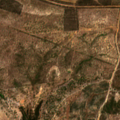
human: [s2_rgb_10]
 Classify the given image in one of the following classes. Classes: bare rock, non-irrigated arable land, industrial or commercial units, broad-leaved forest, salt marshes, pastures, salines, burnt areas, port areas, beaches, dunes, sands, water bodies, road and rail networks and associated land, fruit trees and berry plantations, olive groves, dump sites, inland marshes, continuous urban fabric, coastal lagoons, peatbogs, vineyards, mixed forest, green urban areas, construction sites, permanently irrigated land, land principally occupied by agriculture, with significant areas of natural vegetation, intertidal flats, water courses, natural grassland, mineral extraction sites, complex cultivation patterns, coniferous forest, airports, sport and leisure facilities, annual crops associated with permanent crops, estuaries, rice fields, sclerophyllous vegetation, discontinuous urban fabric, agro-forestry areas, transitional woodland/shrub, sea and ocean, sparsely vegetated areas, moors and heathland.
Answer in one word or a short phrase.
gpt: non-irrigated arable land, annual crops associated with permanent crops, complex cultivation patterns, broad-leaved forest, transitional woodland/shrub